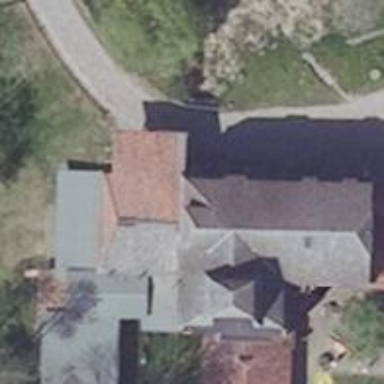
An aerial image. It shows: Museum located in watermill.